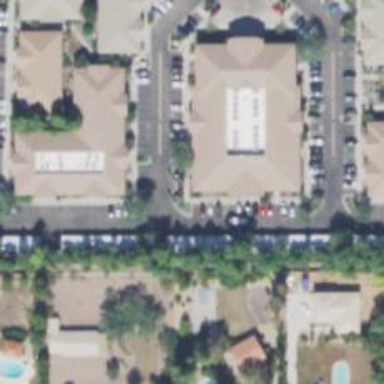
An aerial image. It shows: Clinic.